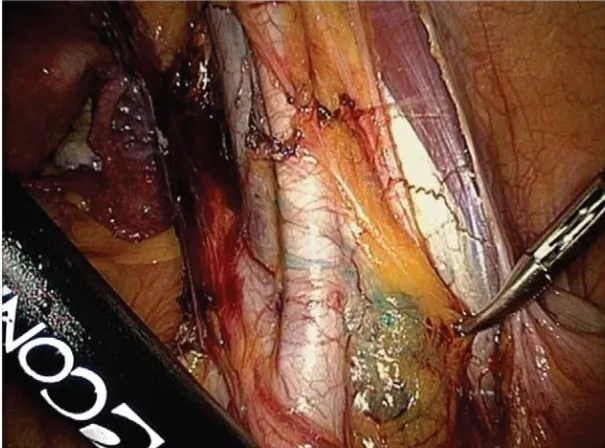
Identification of SLN in the area of the right external iliac vessels.
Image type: medical_photograph (other_medical_photograph)